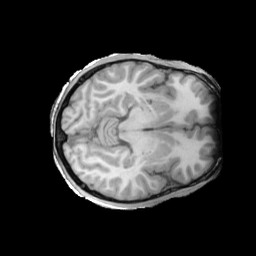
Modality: T1w
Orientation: axial
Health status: ill
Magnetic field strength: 3 T